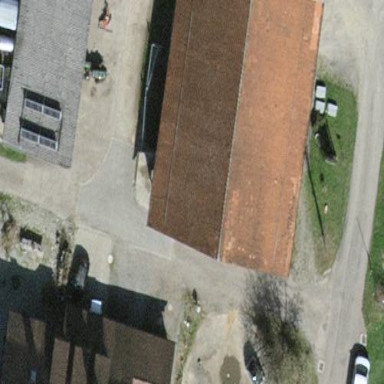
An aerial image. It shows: Building.